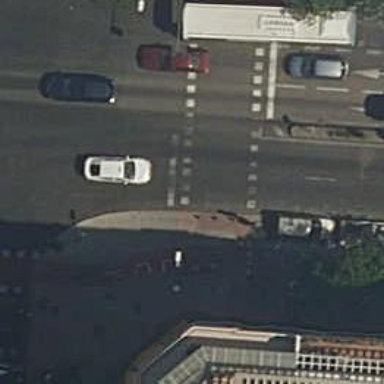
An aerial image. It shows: Zebra crossing with traffic signals.